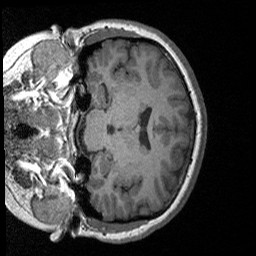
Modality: T1w
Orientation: coronal
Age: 20
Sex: female
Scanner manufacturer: siemens
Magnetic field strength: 3 T
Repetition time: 1.64 s
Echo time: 0.00234 s